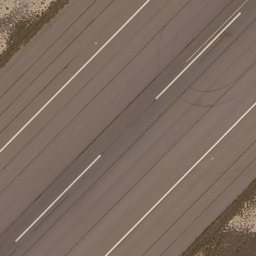
Label: runway